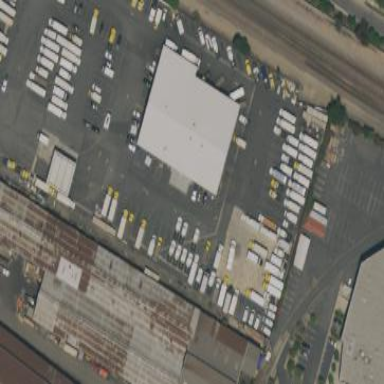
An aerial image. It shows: Warehouse.